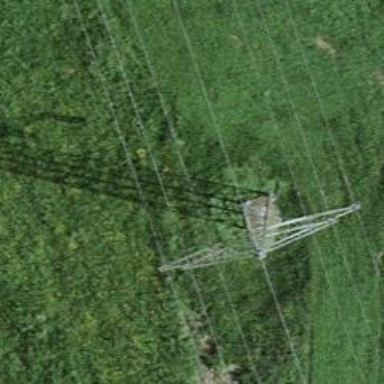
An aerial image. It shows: Power line is depicted.